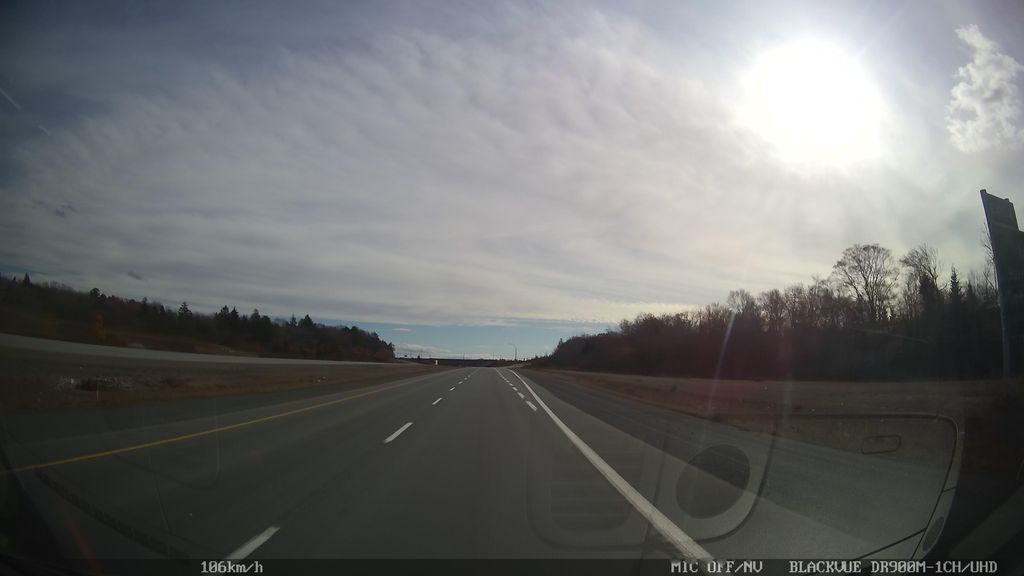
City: halifax